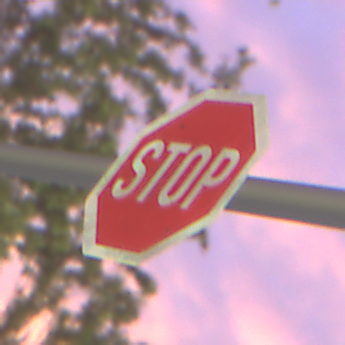
Verkehrszeichen: Stop
Umgebung: Outdoor, Urban
Tageszeit: SunriseSunset
Wetter: PartlyCloudy
Licht: Artificial
Jahreszeit: NotSpecified
Kontrast: HighContrast